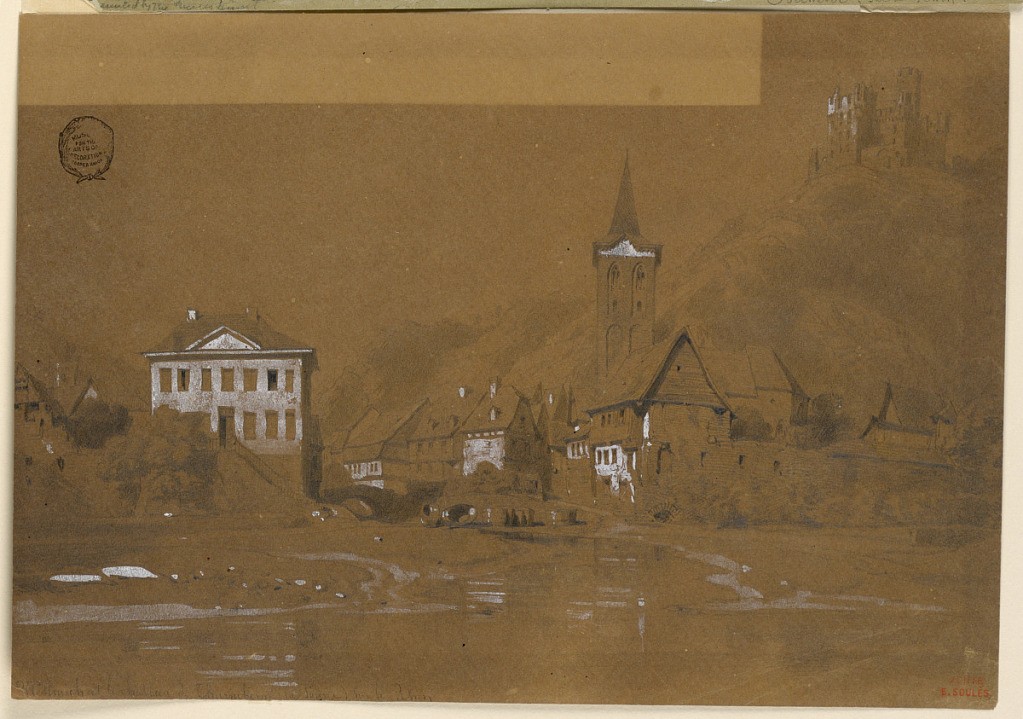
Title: Wellmiche, Rhineland
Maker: Eugène Edouard Soulès, French, 1811–1876
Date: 1828
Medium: Black crayon, brush and wash, brush and white gouache on brown paper
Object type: Drawing
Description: The village is shown as it looks from the Rhine. The Castle of Thurnberg, called the Mouse, is shown above at right. Written below at left: "Wellmich et le chateau de Thurnberg (la Sourie) sur le Rhin".